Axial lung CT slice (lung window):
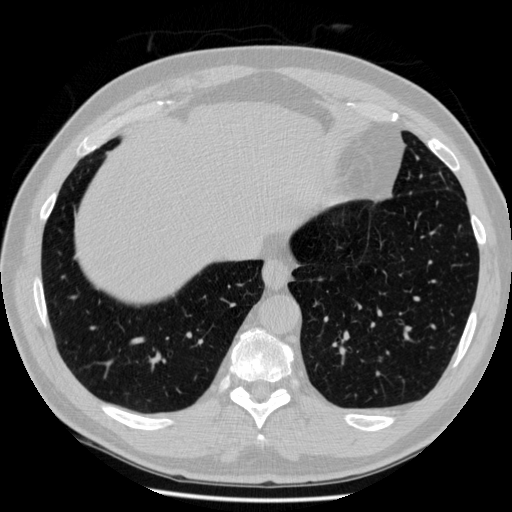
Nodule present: no